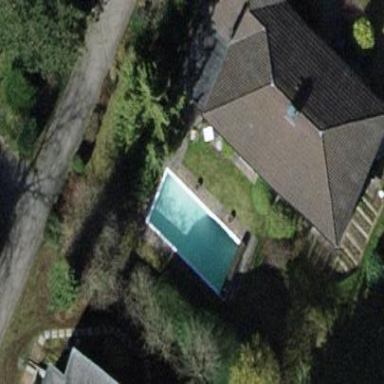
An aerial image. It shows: Swimming pool located in leisure land.